RGB frame:
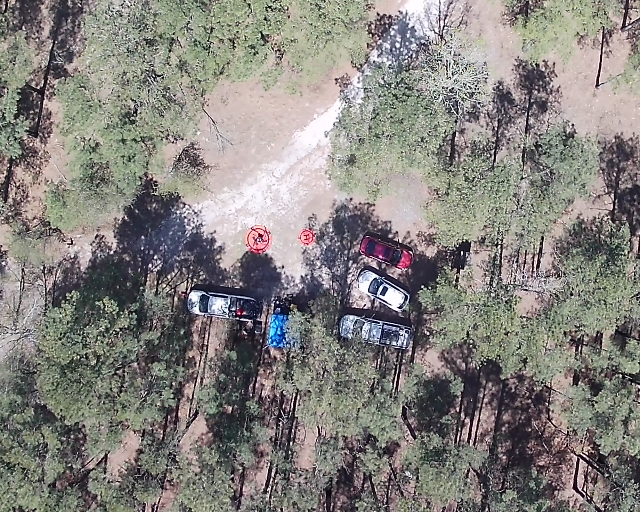
Thermal frame:
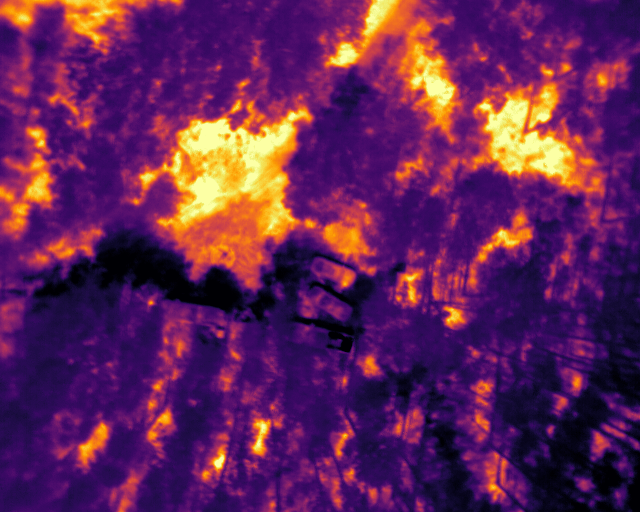
Captured: 2026-02-27 02:42:46
Pixels at or above 80 °C: 0 (fraction of frame: 0)